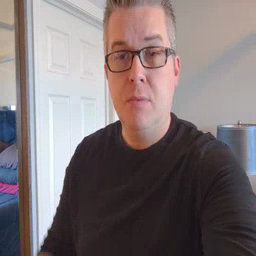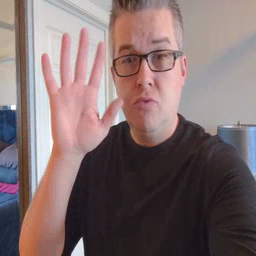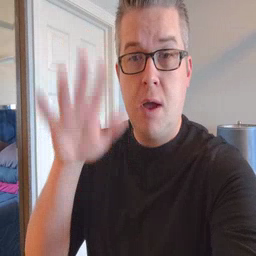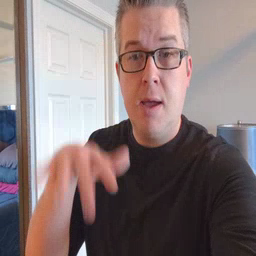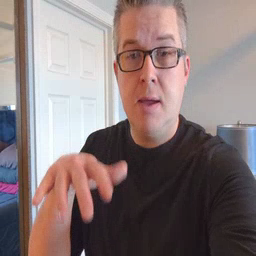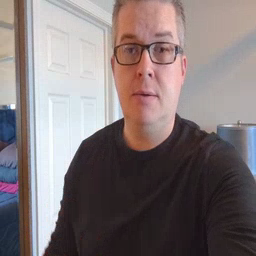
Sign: rain